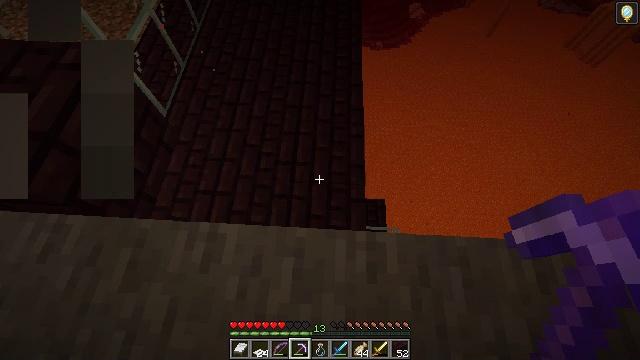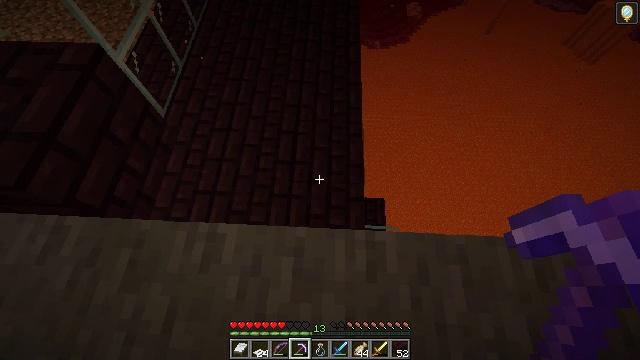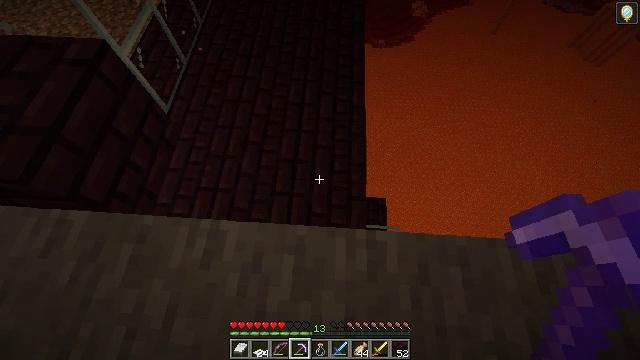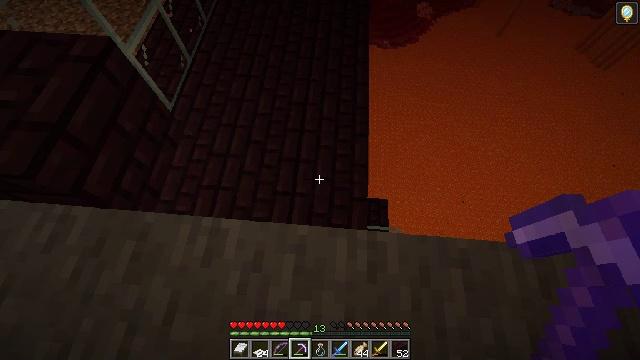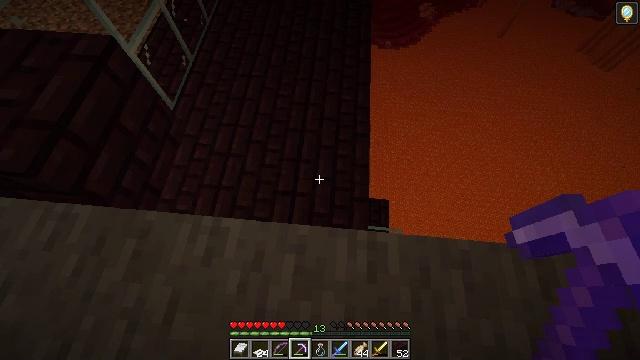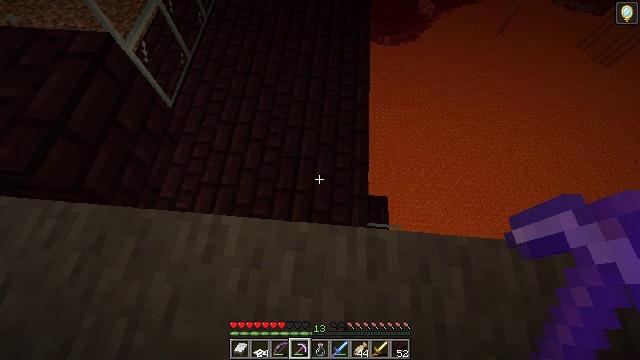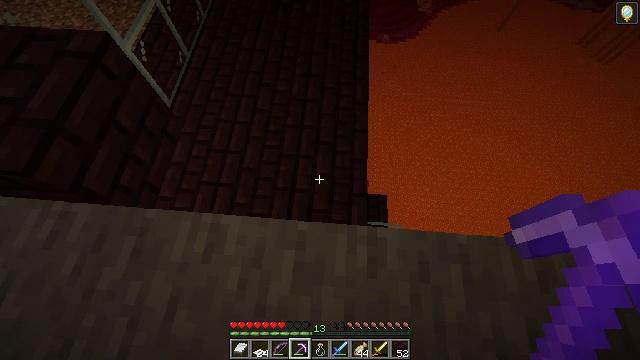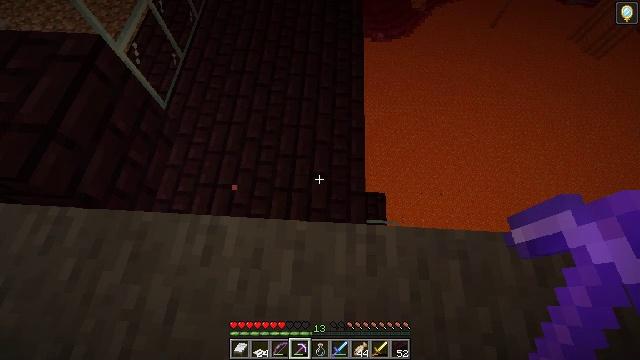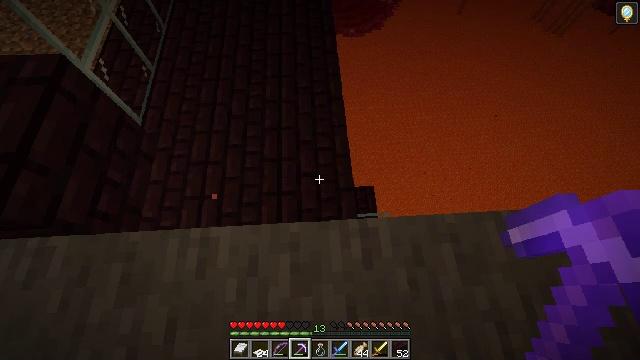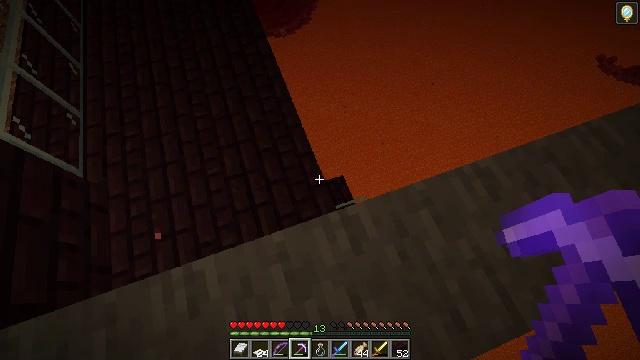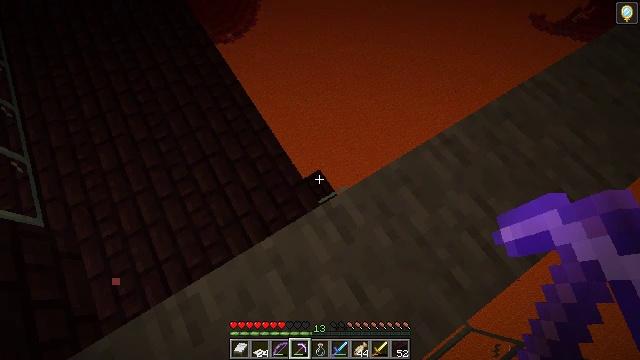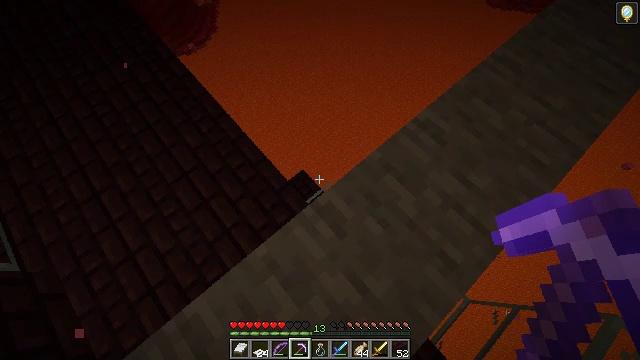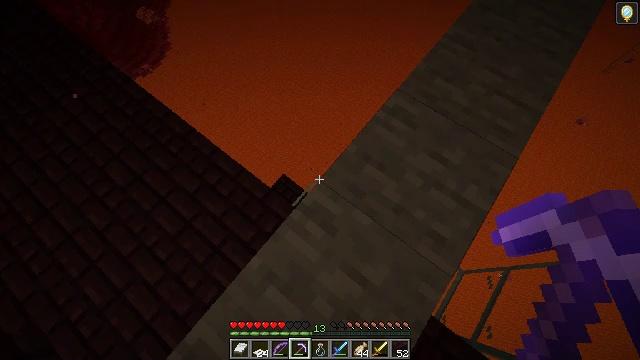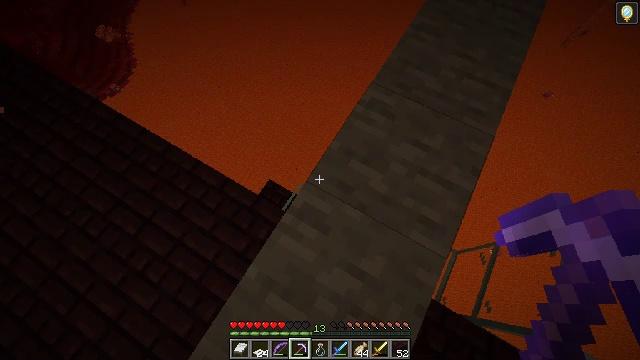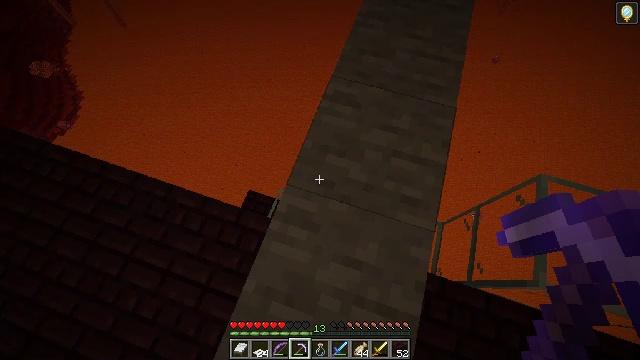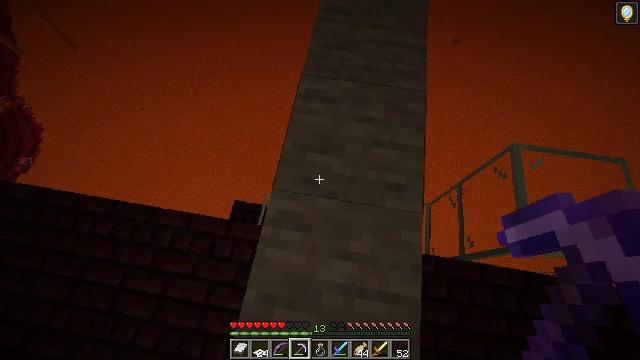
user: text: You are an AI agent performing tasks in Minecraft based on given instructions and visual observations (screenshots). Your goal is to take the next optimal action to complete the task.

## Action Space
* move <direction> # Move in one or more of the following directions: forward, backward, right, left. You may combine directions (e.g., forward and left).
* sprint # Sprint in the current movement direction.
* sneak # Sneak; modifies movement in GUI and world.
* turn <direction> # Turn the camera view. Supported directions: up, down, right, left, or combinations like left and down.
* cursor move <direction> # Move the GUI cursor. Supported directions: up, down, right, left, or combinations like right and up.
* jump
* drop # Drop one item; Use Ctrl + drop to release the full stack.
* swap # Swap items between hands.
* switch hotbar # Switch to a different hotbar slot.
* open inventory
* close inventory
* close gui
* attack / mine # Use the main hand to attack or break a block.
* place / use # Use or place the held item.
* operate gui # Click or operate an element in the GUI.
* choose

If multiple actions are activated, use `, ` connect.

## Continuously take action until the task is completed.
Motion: motion action
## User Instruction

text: Pick up the white carpet.
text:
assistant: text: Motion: no_op
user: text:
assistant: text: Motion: turn left
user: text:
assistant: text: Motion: turn left
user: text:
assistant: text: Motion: no_op
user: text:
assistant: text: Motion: no_op
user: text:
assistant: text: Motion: no_op
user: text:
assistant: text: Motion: turn right
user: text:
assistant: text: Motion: turn right
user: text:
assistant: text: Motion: turn right
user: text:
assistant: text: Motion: turn right
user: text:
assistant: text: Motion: turn right
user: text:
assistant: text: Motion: turn right
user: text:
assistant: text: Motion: turn right
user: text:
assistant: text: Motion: turn right
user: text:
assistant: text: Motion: turn right
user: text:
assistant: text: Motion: turn right and down
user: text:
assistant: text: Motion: turn right
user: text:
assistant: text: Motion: turn right
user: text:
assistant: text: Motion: turn right
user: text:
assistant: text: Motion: turn right
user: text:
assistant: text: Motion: turn right
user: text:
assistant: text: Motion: no_op
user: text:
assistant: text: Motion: no_op
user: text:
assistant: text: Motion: no_op
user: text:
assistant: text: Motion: move forward and move right
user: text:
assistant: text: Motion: move forward and move right
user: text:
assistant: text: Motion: move forward and move right, turn left
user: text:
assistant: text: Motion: move forward and move right, turn left and down
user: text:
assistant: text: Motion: move right, turn left
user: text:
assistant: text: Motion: turn left